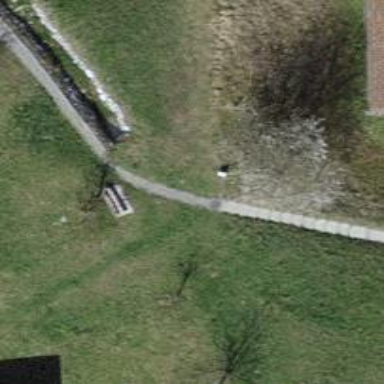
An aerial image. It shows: Bench for seating.